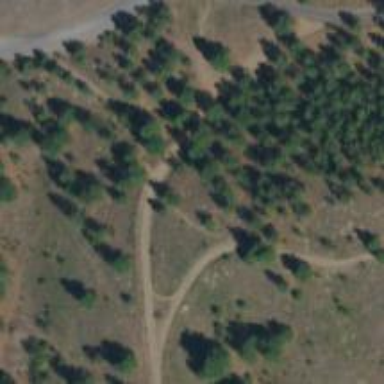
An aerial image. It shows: Path with excellent trail visibility.